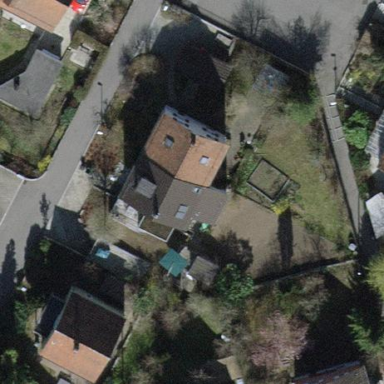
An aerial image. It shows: Building with tiled roof.